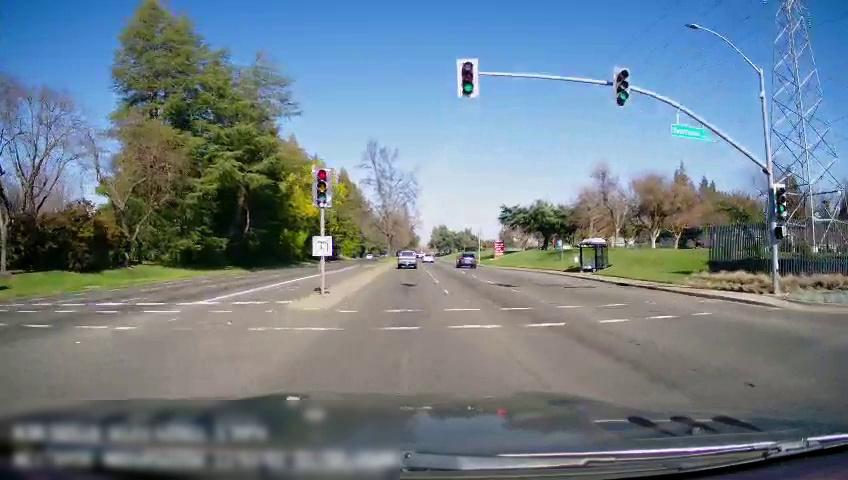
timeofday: Day
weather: Sunny
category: Drivable Space
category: Drivable Space
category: Vehicles | Truck
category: Vehicles | Car
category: Vehicles | Car
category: Lanes | Current Lane
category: Lanes | Alternate Lane
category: Lanes | Opposite Lane
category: Traffic | Lights
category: Traffic | Lights
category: Traffic | Lights
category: Traffic | Lights
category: Traffic | Signs
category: Traffic | Signs